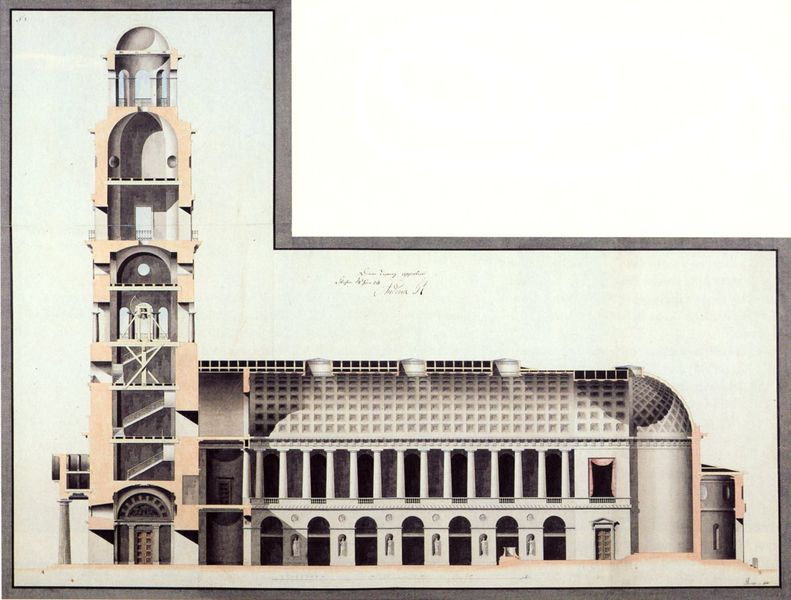
Titel: Längsschnitt der Frauenkirche
Künstler: Christian Frederik Hansen
Institution: Kopenhagen, Reichsarchiv
Schlagwörter: blau, himmel, weiß, grün, braun, fenster, grau, orange, schwarz, säule, säulen, tür, zeichnung, dach, gebäude, rot, architektur, kirche, turm, schiff, schrift, grafik, figuren, kuppel, tor, bögen, eingang, umgang, gewölbe, kirchenturm, dom, schnitt, dachstuhl, hauptschiff, tore, statuen, altarraum, apsis, treppenhaus, etagen, kassetten, kassettendecke, streben, basilika, riss, aufriss, nischen, durchschnitt, planung, schrft, kapell, schwarrz, längsbau